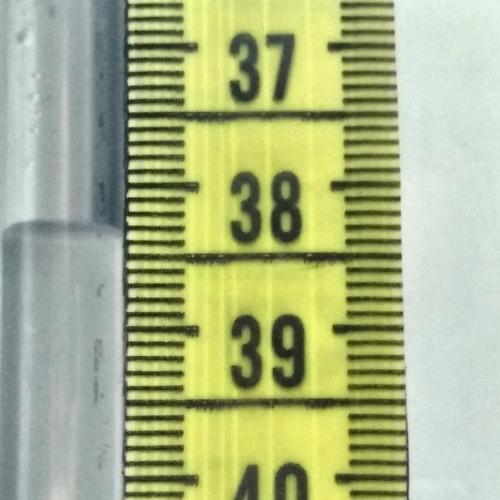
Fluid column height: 38.3 cm